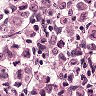
Metastatic tissue present: yes